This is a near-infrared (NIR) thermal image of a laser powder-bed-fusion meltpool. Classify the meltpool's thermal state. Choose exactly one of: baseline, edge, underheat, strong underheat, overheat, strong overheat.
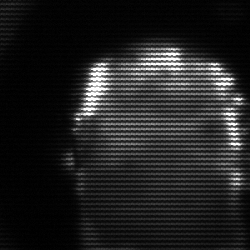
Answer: baseline